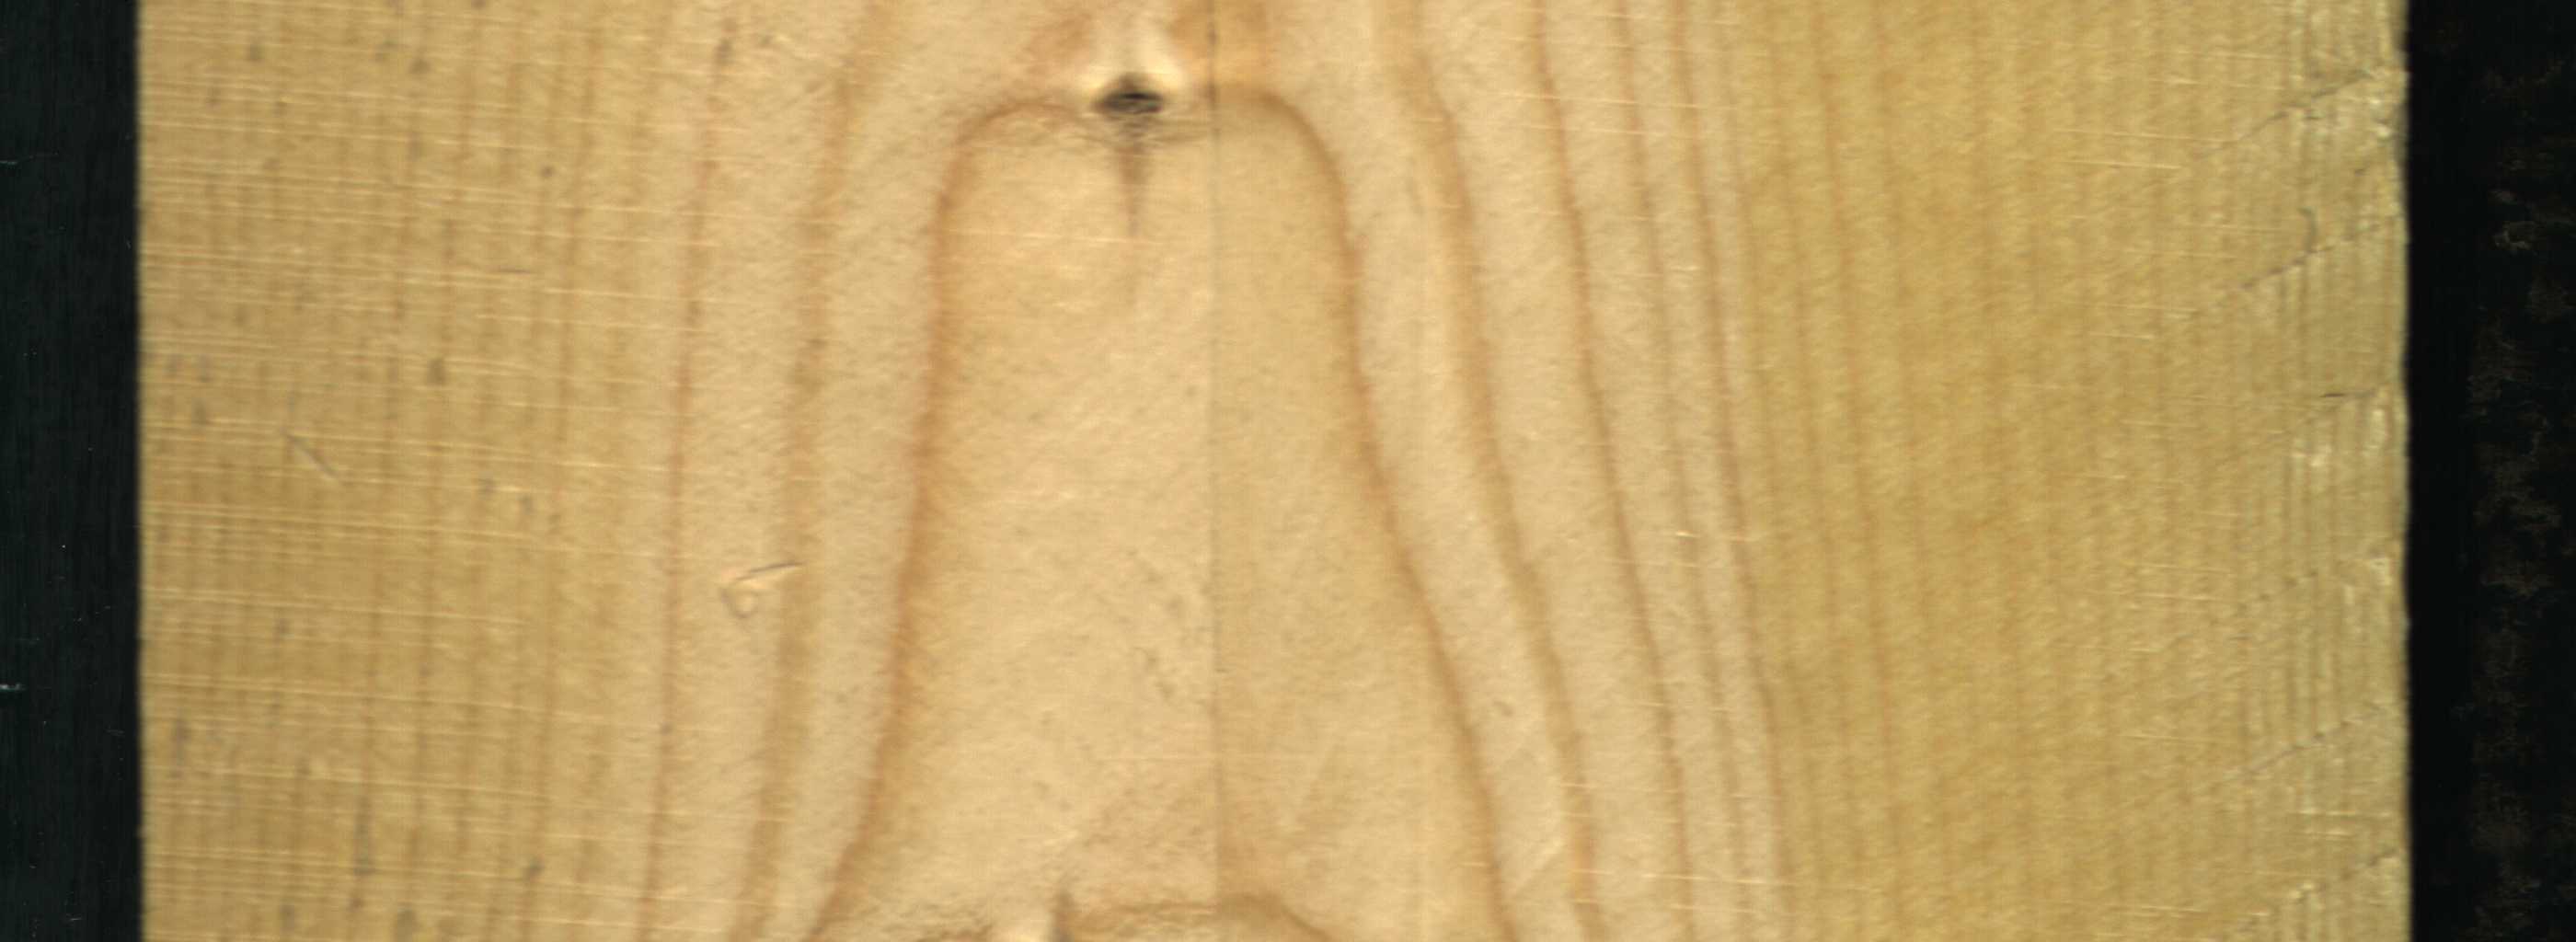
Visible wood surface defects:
Live_Knot